Field crop: maize
Growth stage: 2
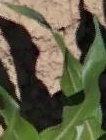
Species: maize